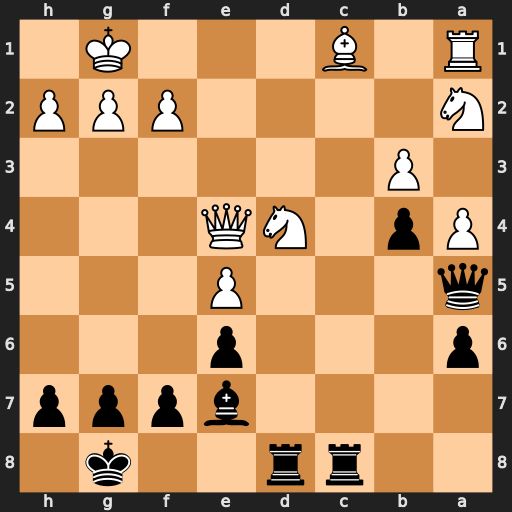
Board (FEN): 2rr2k1/4bppp/p3p3/q3P3/Pp1NQ3/1P6/N4PPP/R1B3K1
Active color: b
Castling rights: -
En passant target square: -
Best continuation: Rxd4 Qxd4 Rd8 Qd2 Rxd2